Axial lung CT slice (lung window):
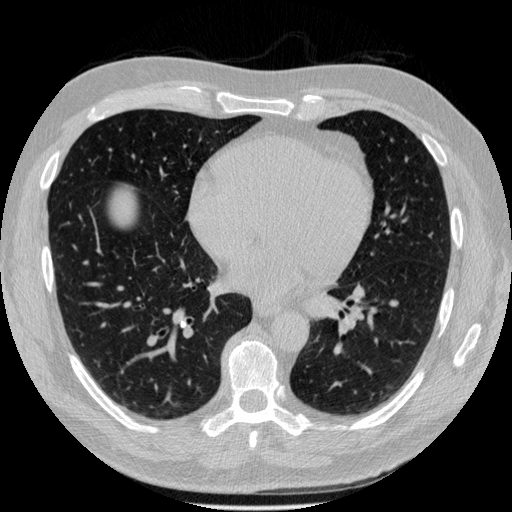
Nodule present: no